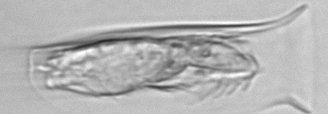
Label: Tintinnina